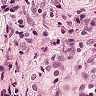
Metastatic tissue present: yes